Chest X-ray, PA view. Patient: 44 years old, sex M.
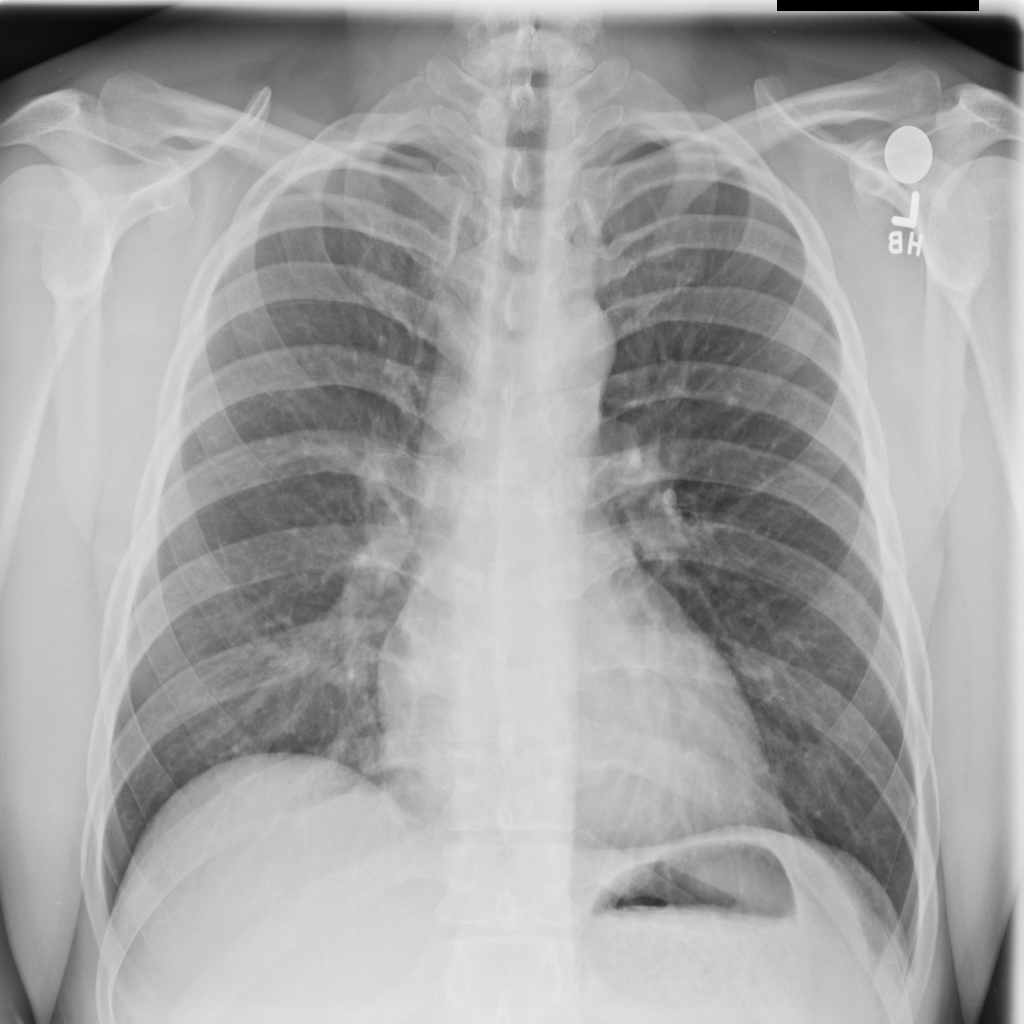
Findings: No Finding